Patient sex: M
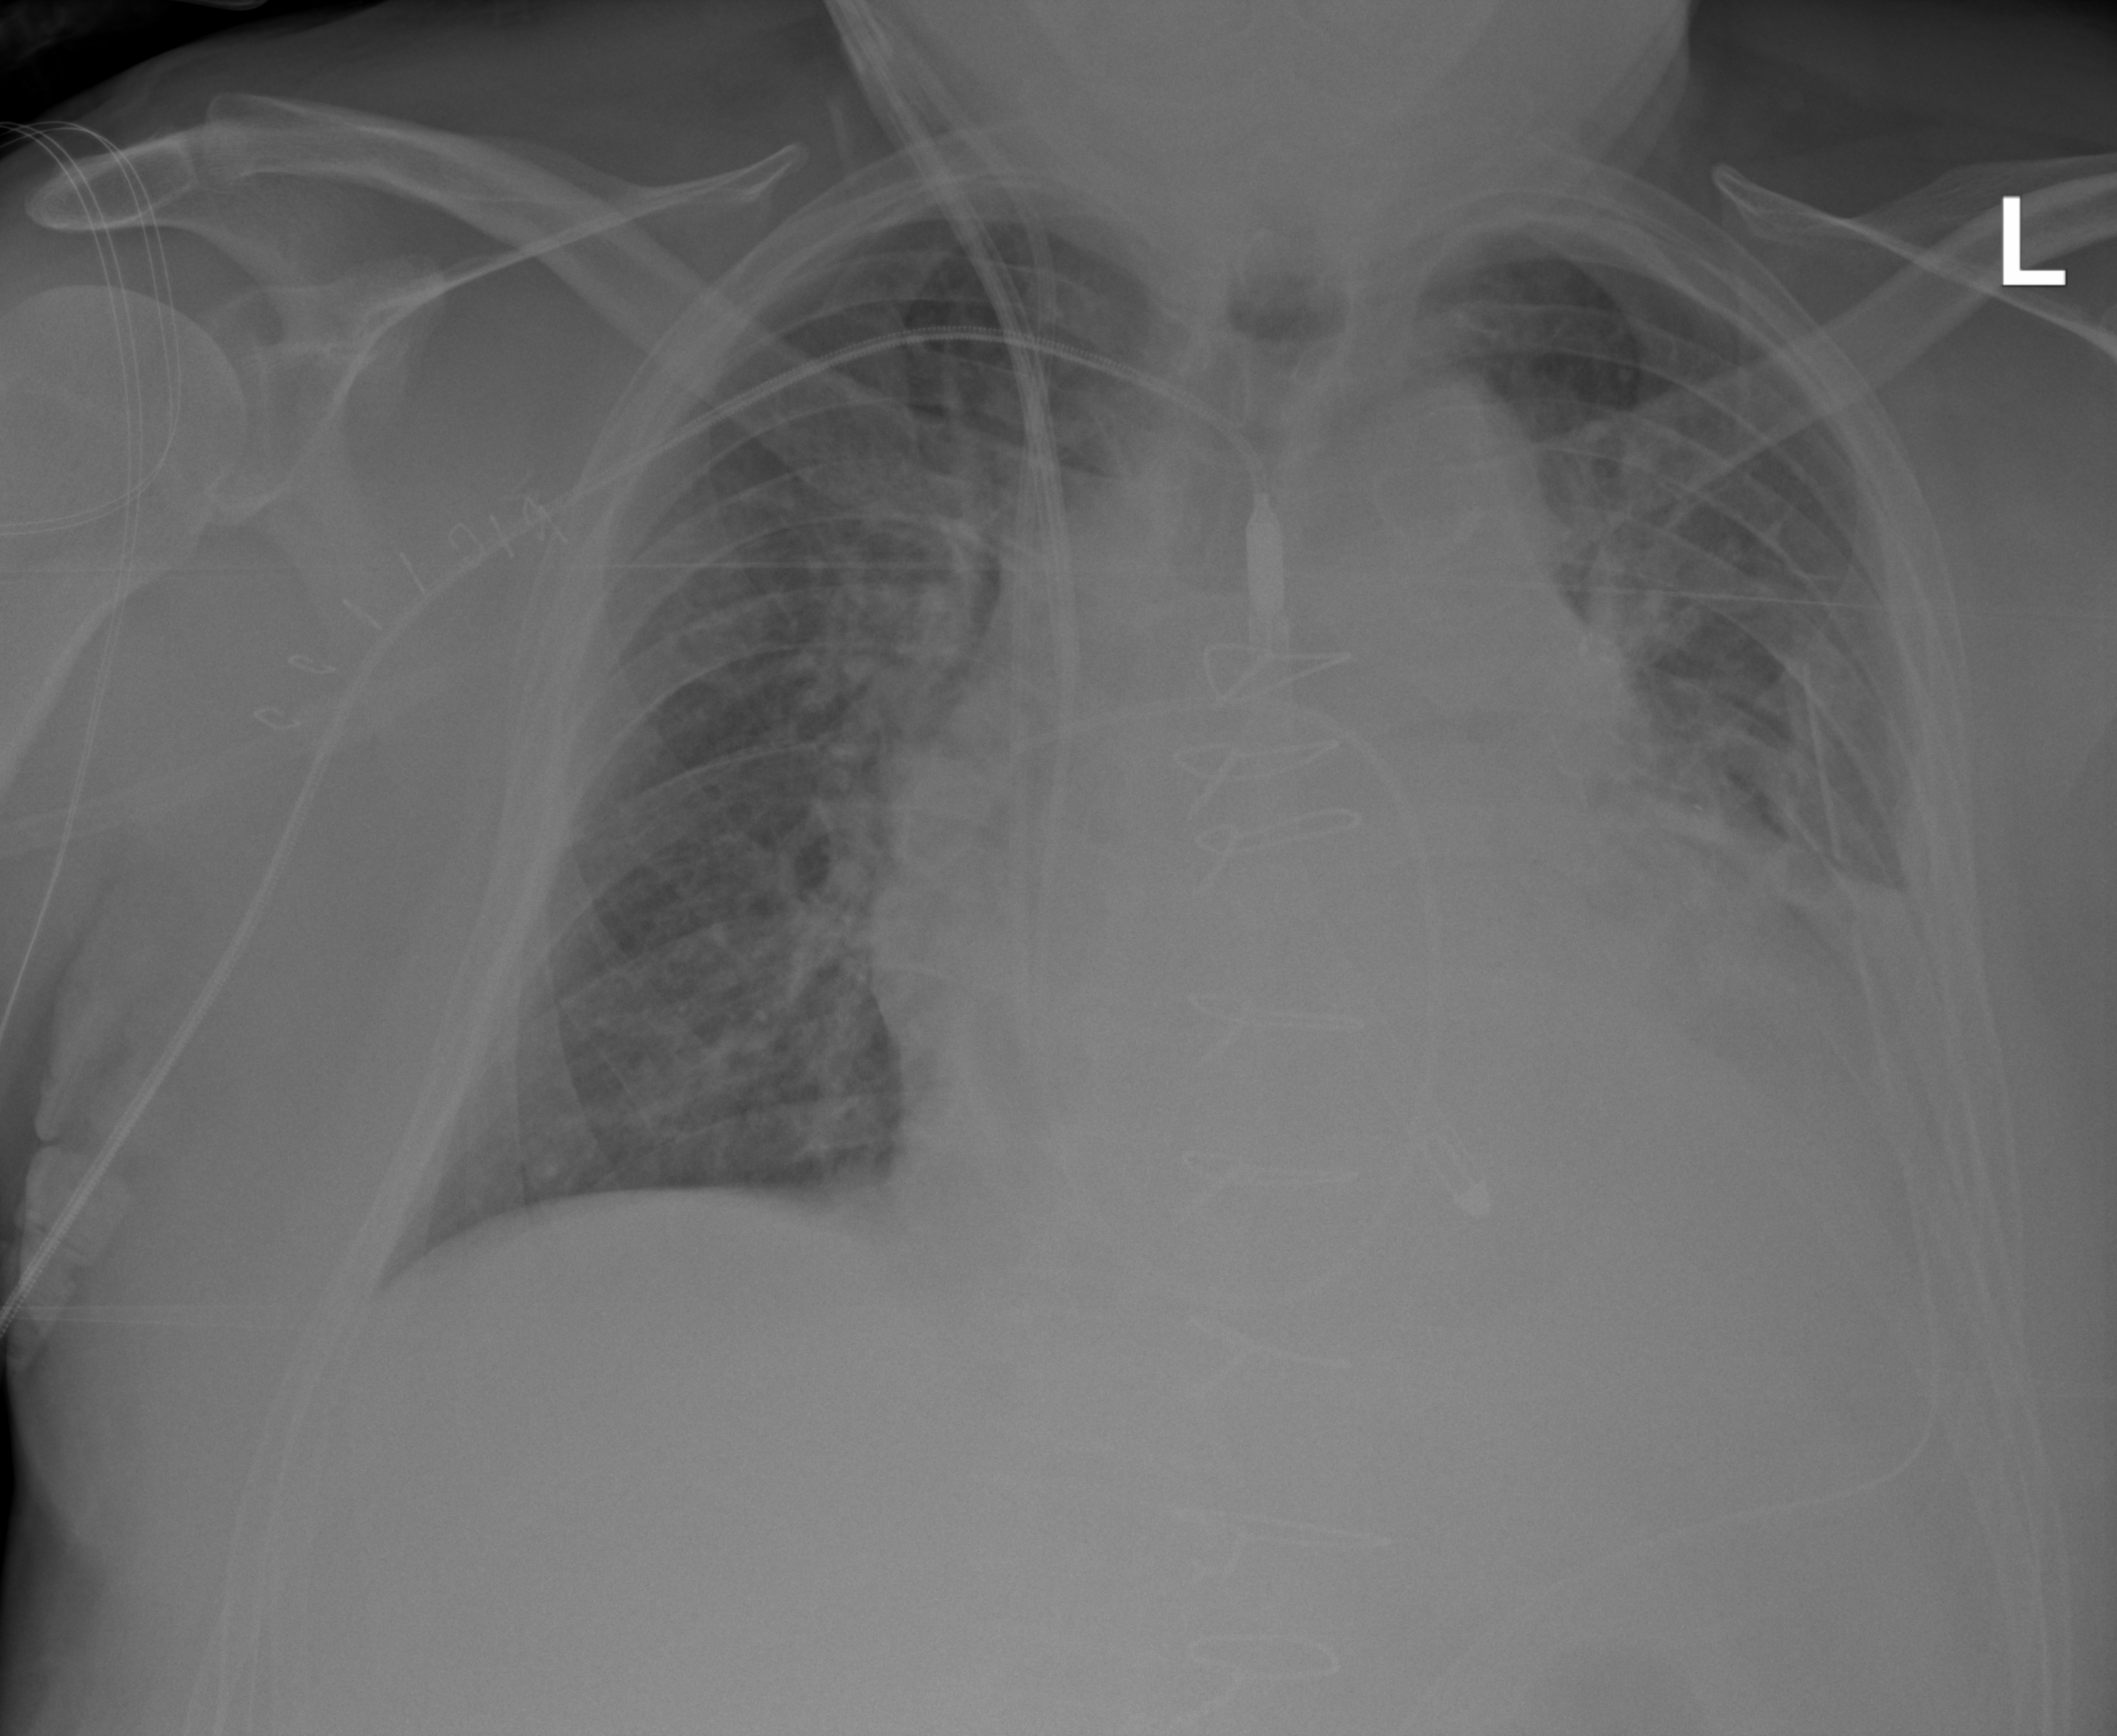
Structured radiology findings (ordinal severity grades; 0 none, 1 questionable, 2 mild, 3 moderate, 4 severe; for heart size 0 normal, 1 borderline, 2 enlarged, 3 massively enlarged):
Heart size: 3
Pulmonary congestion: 2
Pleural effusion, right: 0
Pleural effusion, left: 3
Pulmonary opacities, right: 2
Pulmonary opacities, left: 2
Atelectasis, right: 0
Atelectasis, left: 2